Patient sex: M
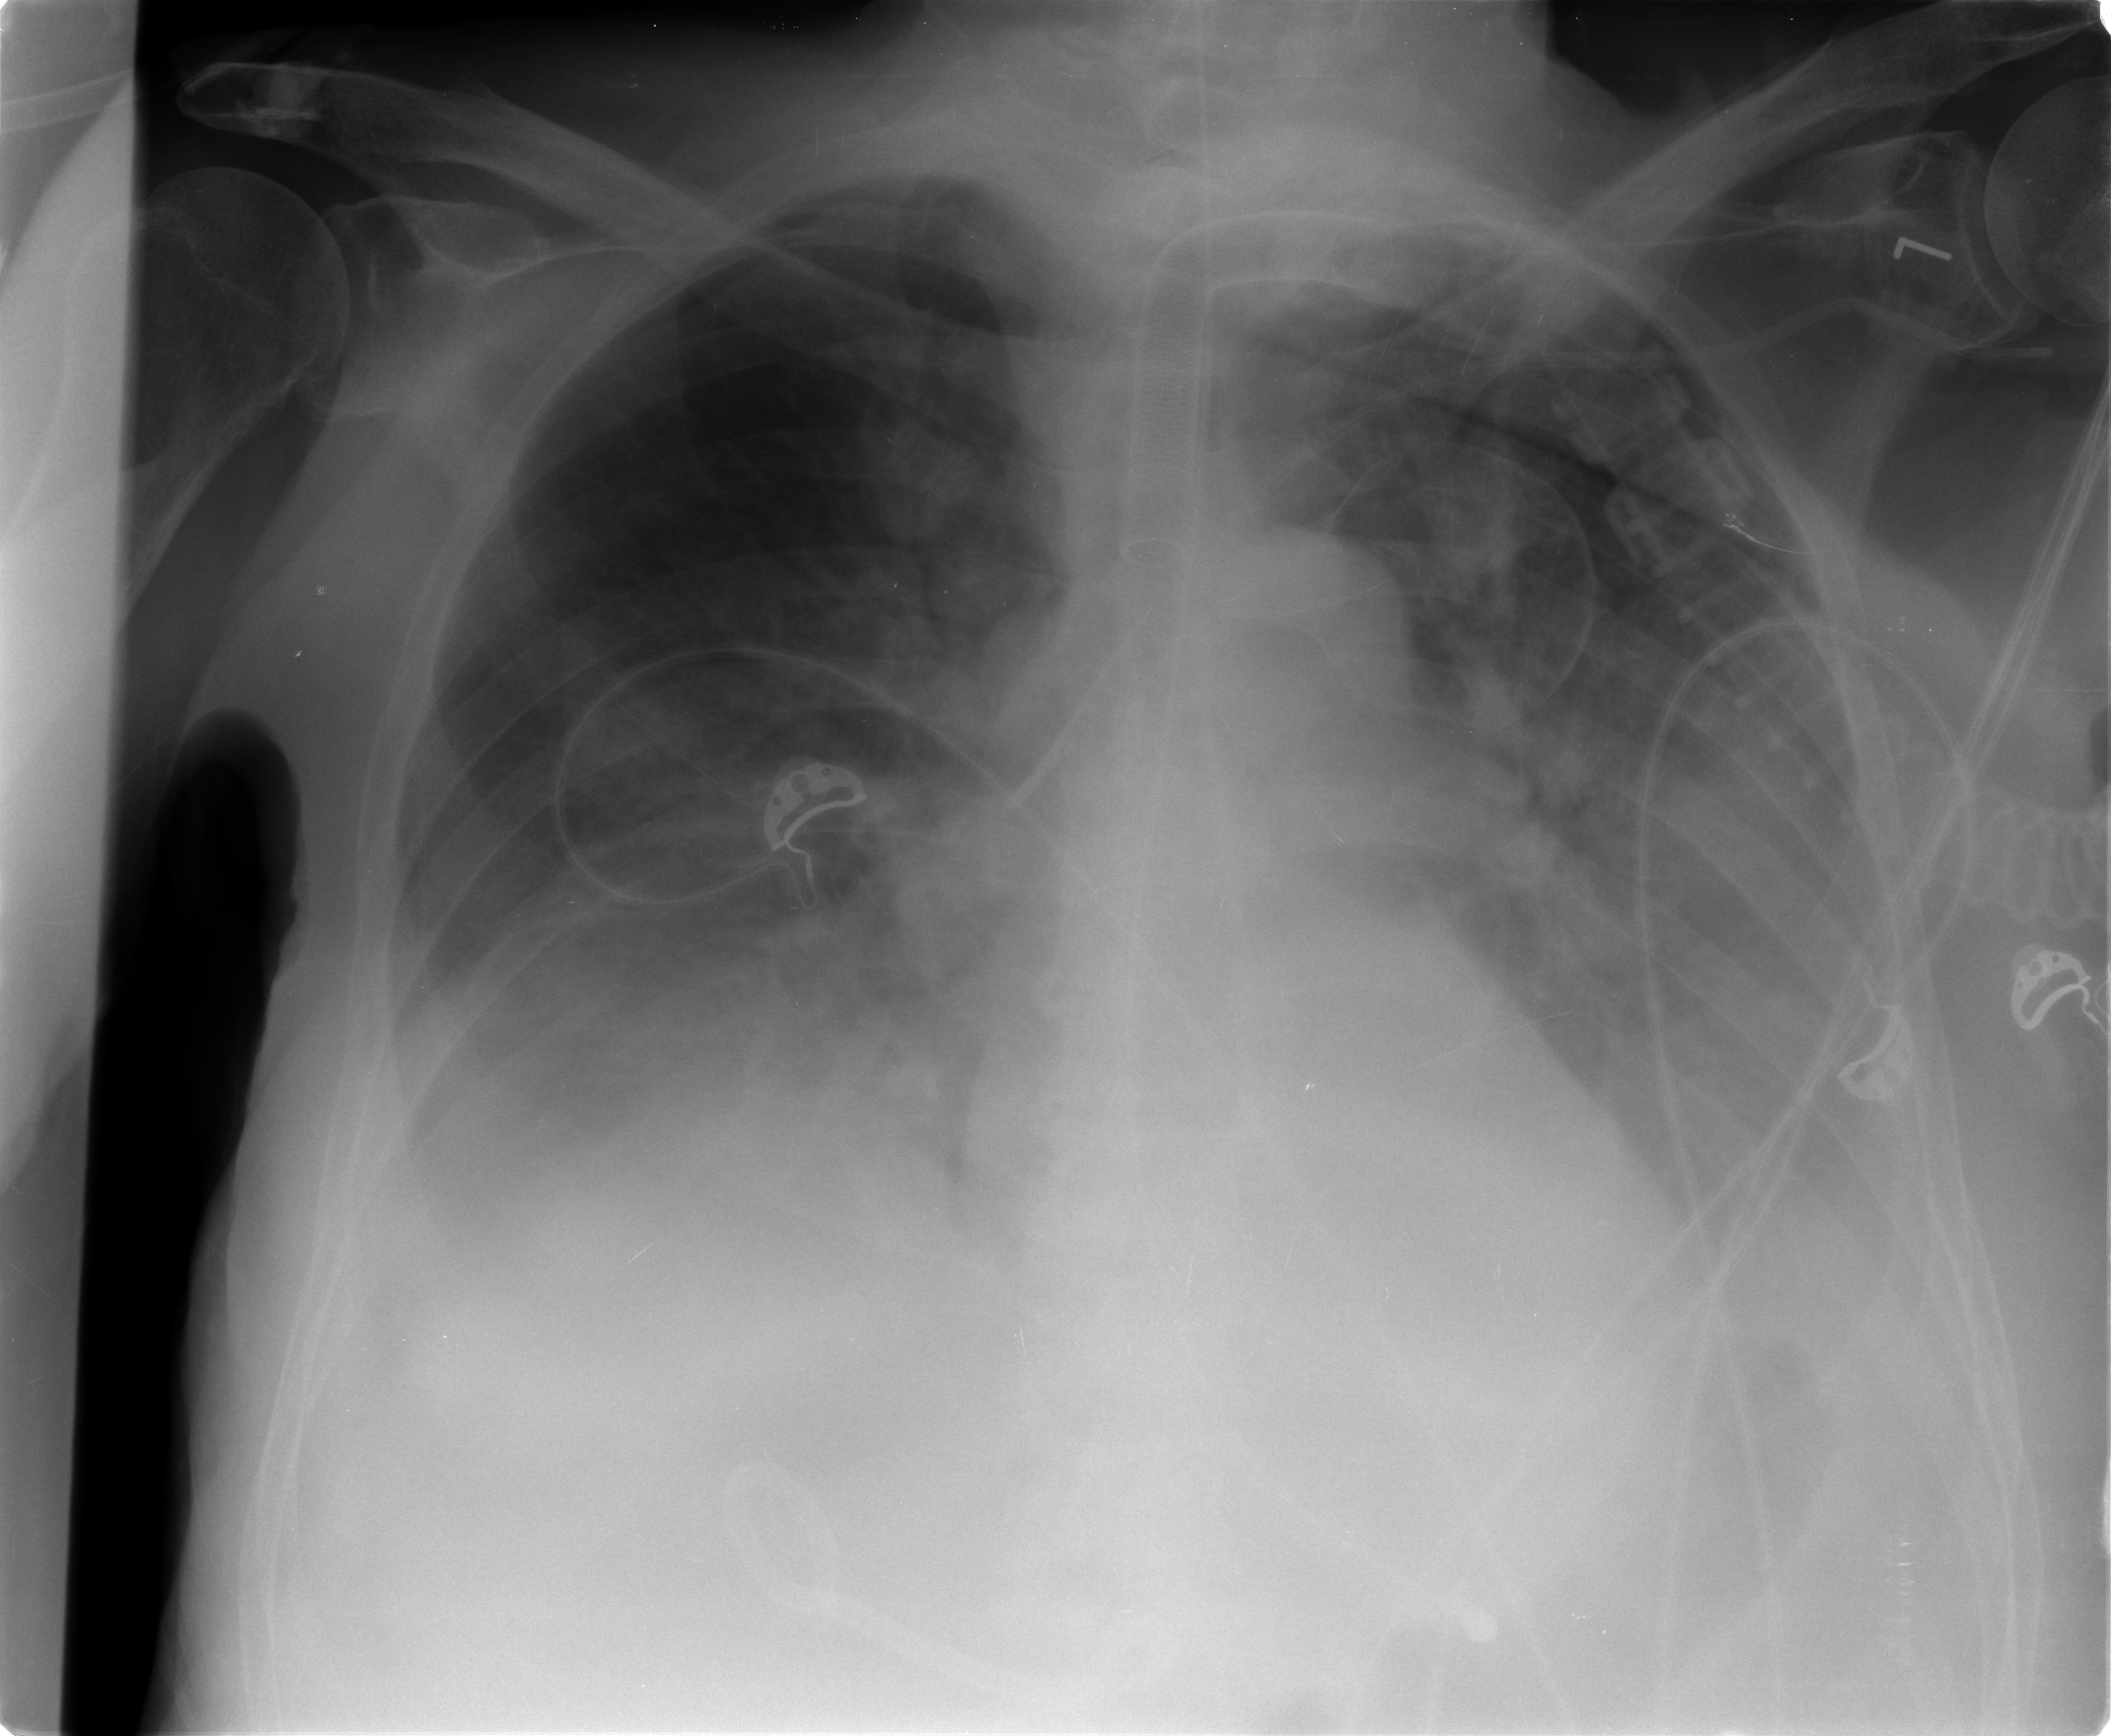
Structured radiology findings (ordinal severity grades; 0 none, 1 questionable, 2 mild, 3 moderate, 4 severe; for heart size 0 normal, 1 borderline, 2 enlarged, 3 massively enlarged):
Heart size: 0
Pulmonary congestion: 2
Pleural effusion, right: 3
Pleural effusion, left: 3
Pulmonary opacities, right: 1
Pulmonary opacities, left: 1
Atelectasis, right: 3
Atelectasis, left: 3